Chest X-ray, PA view. Patient: 58 years old, sex M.
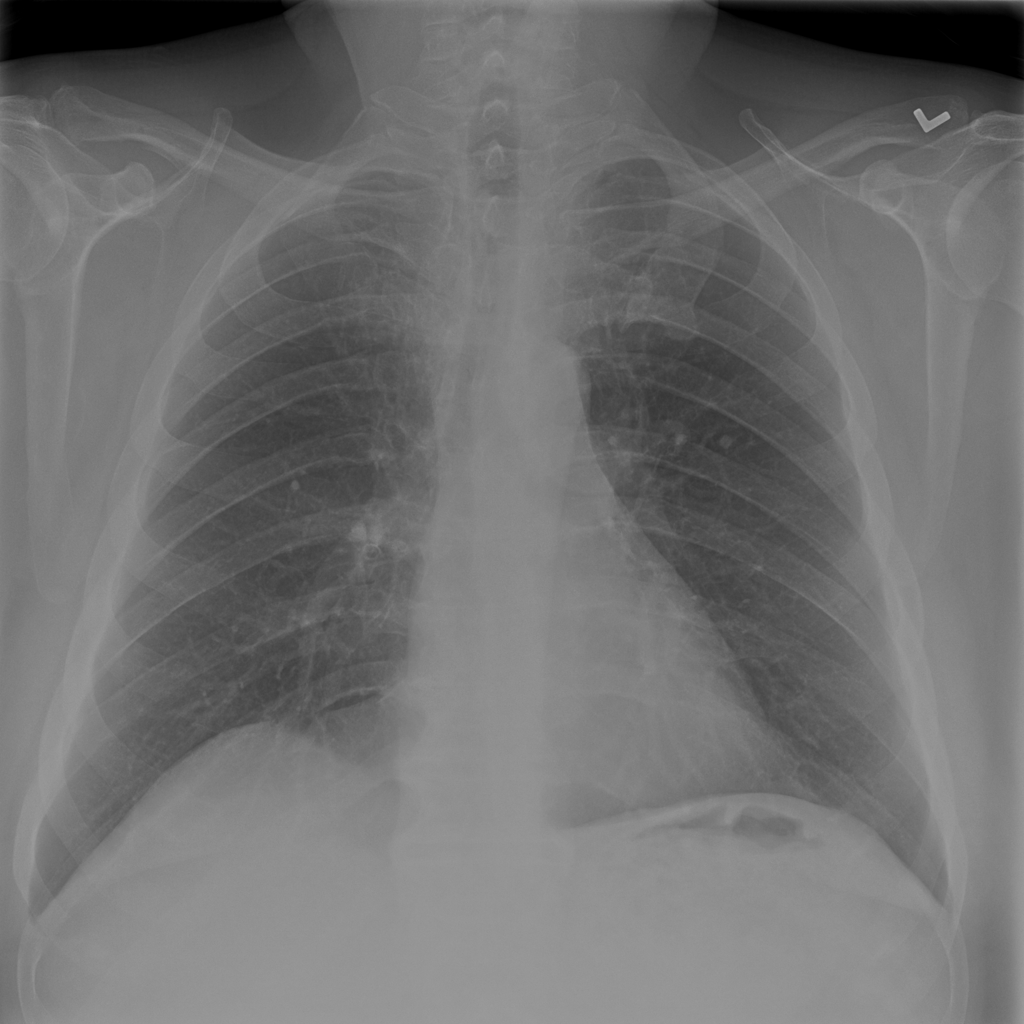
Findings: Nodule